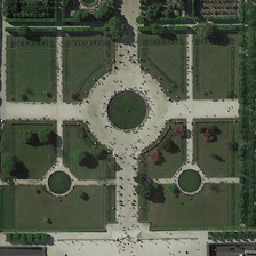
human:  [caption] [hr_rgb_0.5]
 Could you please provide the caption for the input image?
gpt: Many people are in a square with many green plants and a circular center.

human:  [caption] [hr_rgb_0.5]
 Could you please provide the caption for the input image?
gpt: Many people in the square, there are many green plants and centers.

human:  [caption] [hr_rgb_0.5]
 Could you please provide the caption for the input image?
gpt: Many people in the square have many green plants and centers.

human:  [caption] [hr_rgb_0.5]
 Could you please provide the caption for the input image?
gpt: Many people plant many green plants and a round seed in a square space.

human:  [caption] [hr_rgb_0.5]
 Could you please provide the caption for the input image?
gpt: Many people plant many green plants and a round seed in a square space.